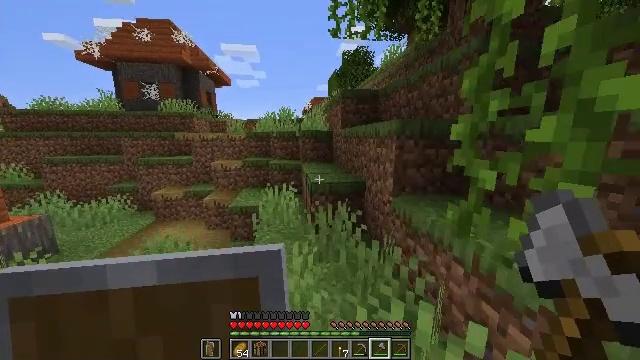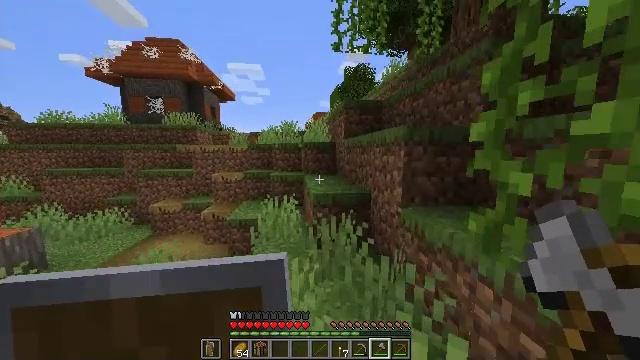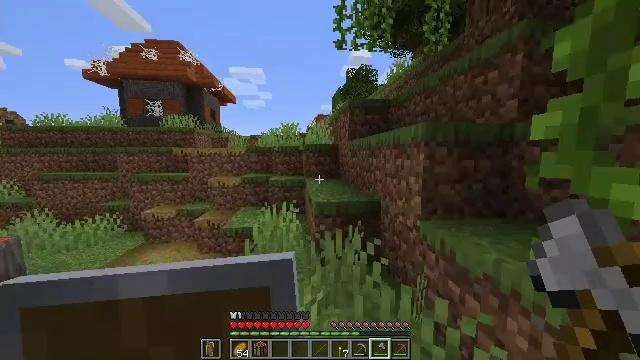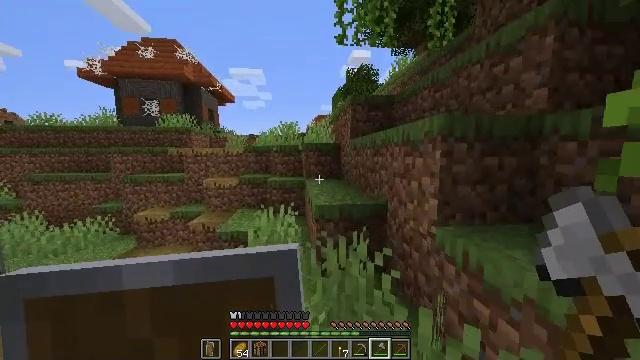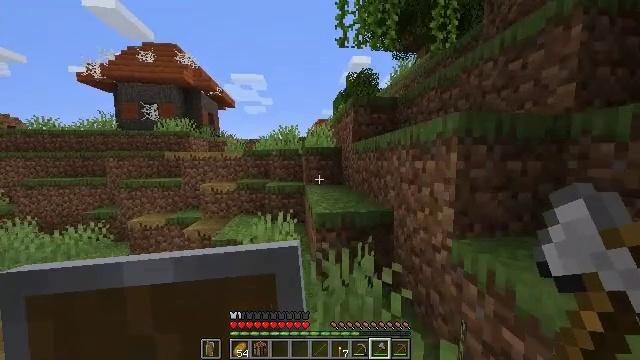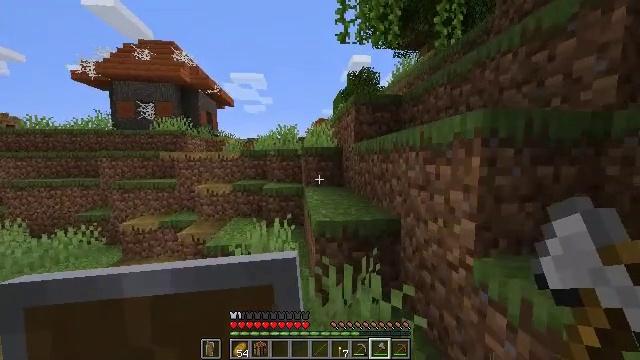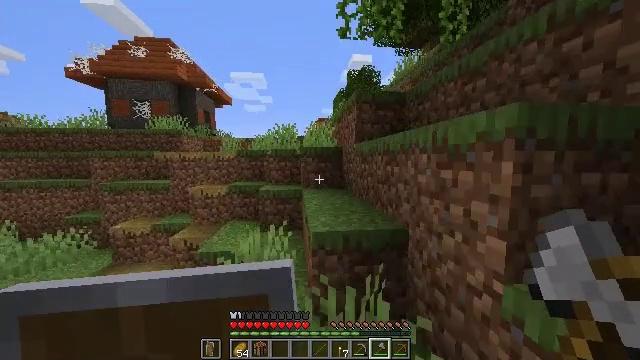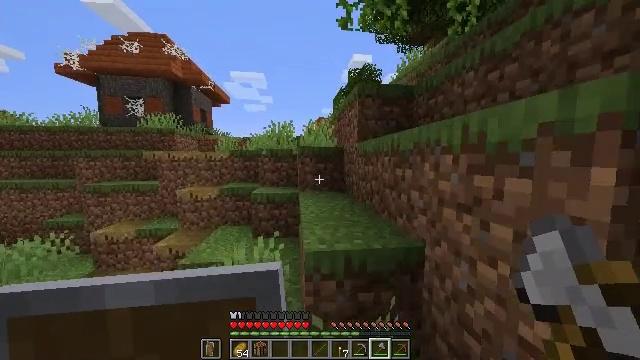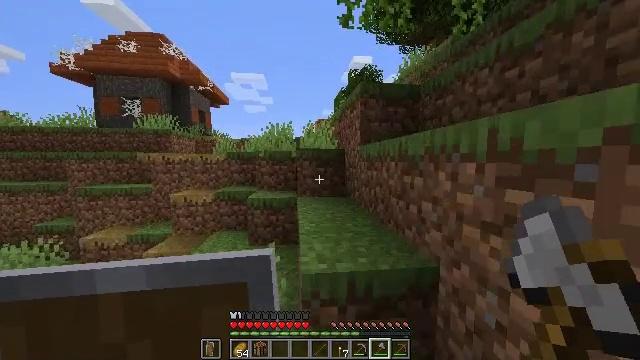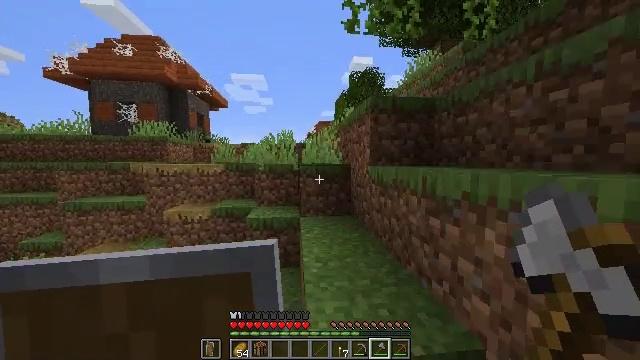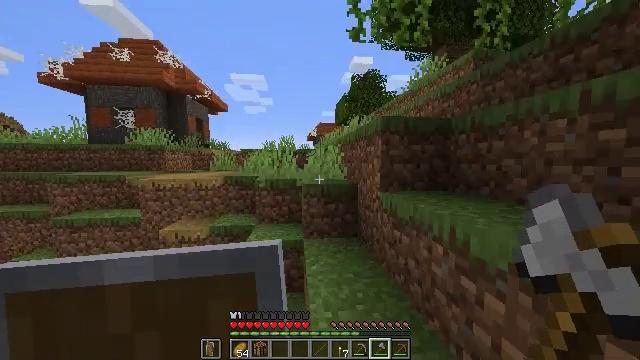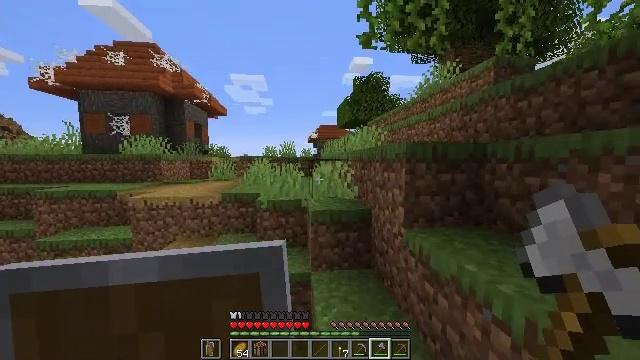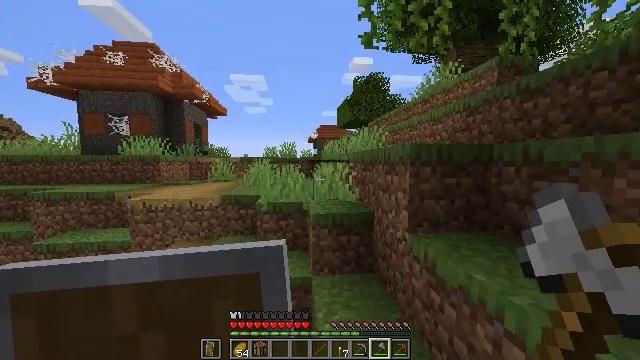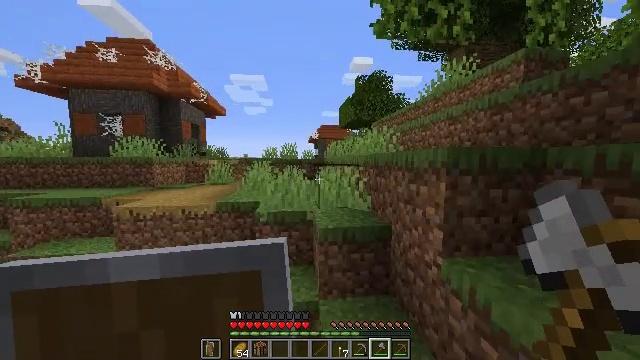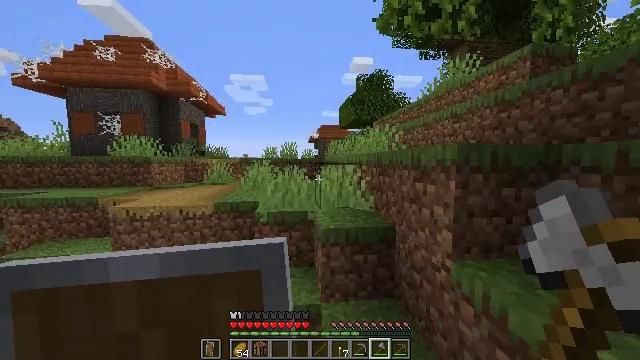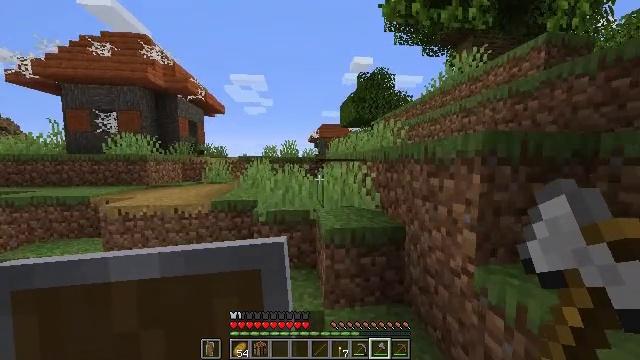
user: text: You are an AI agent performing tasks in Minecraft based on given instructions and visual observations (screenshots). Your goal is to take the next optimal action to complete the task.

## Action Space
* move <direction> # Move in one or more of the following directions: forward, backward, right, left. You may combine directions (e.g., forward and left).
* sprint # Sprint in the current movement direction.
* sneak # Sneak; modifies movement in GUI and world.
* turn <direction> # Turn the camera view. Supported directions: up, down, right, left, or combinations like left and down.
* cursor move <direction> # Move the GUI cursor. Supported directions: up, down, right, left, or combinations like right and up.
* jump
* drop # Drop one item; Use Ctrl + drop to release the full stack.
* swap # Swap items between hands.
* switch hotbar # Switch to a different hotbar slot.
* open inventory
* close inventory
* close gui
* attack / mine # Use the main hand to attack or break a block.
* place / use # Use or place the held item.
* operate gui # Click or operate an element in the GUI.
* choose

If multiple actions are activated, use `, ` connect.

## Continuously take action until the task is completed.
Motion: motion action
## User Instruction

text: Mine the bookshelf to gather resources.
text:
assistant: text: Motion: move forward, sprint, turn up
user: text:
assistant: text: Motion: move forward, sprint
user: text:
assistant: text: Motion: move forward, sprint
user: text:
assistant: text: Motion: move forward, sprint, turn up
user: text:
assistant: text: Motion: move forward, sprint
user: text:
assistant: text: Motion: move forward, sprint
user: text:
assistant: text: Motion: move forward, sprint
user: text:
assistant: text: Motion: move forward and move left, sprint, jump
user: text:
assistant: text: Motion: move forward and move left, sprint, jump
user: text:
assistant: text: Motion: move forward and move left, sprint, jump
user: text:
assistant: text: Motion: move forward, sprint, jump
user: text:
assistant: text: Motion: move forward, sprint, jump
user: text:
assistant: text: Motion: move forward, sprint
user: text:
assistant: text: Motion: move forward, sprint
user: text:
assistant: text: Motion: move forward, sprint
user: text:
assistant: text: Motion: move forward, sprint
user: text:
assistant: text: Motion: move forward, sprint, jump
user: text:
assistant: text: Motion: move forward, sprint, jump
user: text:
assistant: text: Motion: move forward, sprint, jump
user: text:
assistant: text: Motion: move forward, sprint, jump
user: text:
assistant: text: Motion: move forward, sprint, jump
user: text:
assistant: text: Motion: move forward, sprint, jump
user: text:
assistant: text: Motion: move forward, sprint, jump
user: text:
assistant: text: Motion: move forward, sprint, jump
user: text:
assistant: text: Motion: move forward, sprint, turn left, jump
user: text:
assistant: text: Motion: move forward, sprint, jump
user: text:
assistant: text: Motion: move forward, sprint, jump
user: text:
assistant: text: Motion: move forward, sprint, jump
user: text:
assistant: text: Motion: move forward, sprint, jump
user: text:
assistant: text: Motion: move forward, sprint, jump